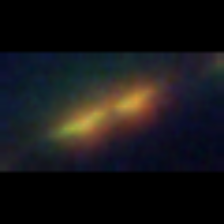
Taxon: Pennate
Group: Diatoms